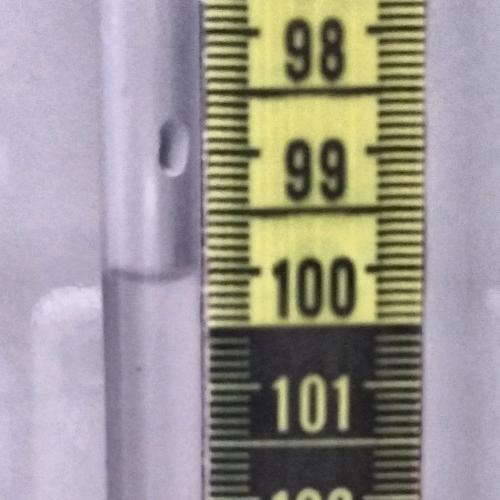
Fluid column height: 100.0 cm